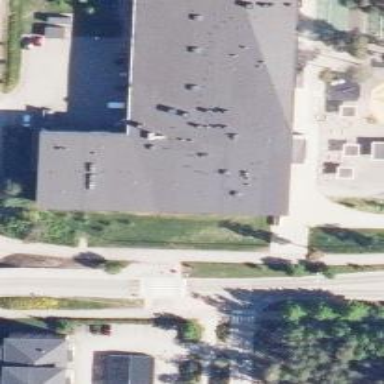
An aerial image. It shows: School building.